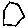
Label: hexagon